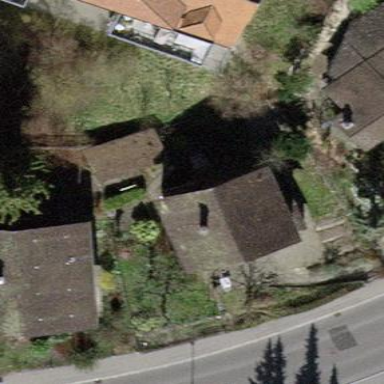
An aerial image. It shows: Detached building.